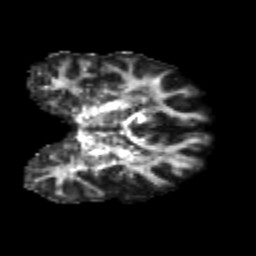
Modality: FA
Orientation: coronal
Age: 20
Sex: male
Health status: healthy
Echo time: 0.074 s